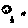
Label: moon